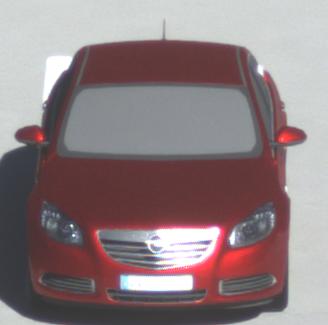
Make: Opel
Model: Insignia 1.6
Detailed model: Insignia (A) Notch Back
Model produced from: 2008/11
Model produced until: 2008/12
Doors: 4
Color: red
Road condition: dry road
Daytime: morning or afternoon
Contrast: high contrast